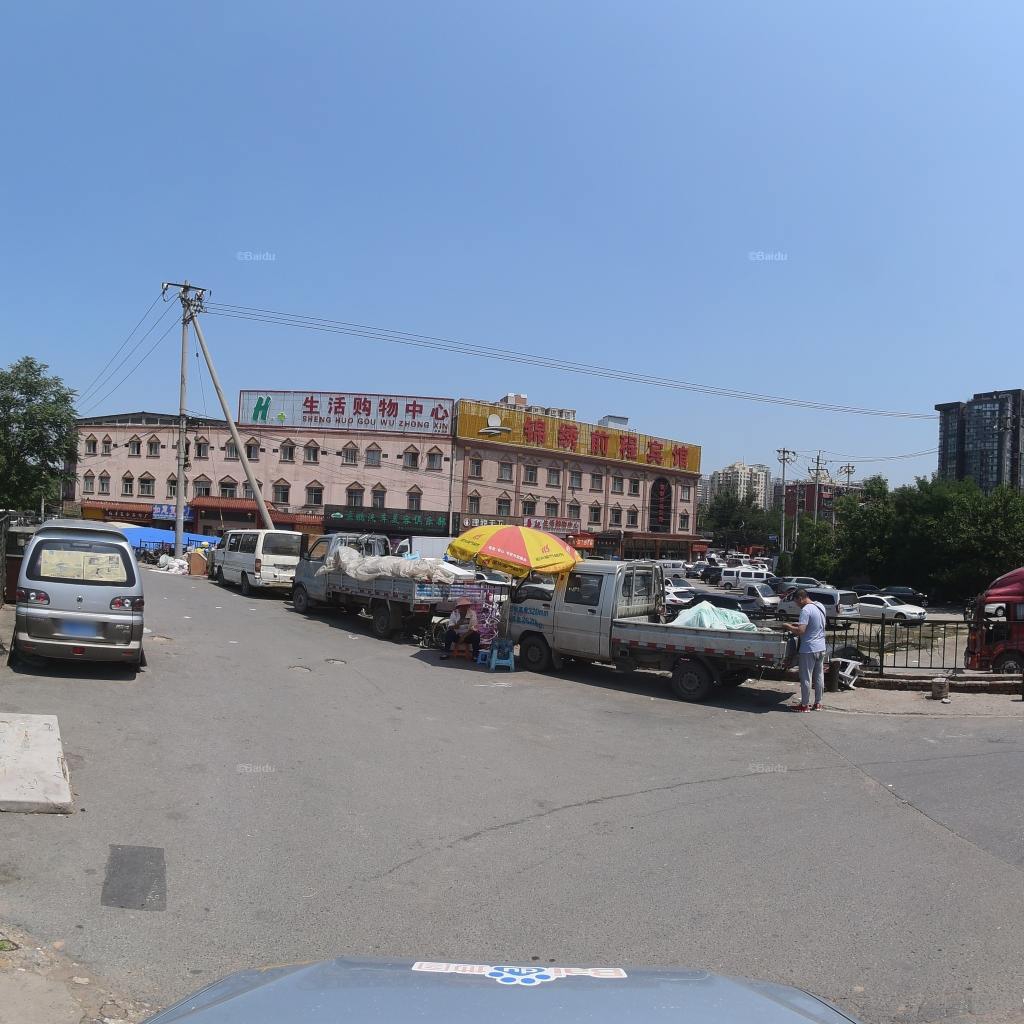
Region: Fengtai
Road damage annotations: pothole, pothole, pothole, longitudinal crack